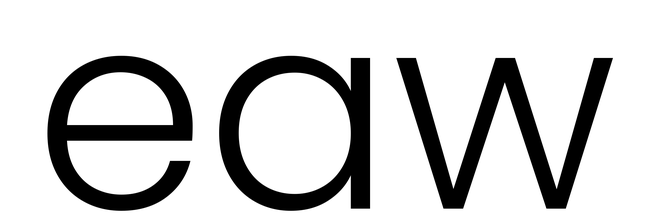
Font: Poppins-Light